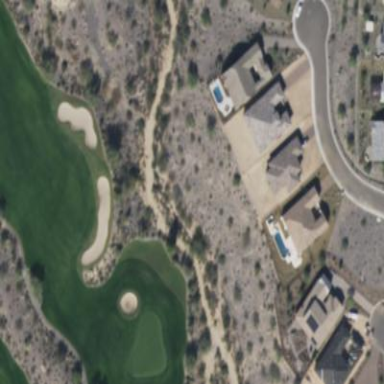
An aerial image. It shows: Area with grass used as rough in golf course.